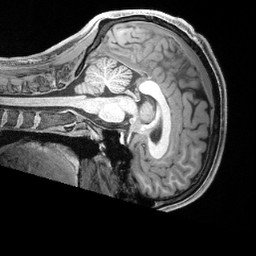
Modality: T1w
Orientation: sagittal
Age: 27
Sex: male
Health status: healthy
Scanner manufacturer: siemens
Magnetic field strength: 3 T
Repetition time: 2.4 s
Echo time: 0.00222 s